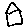
Label: house